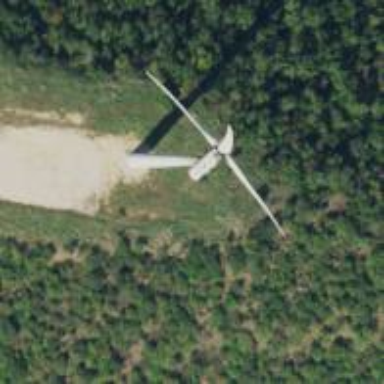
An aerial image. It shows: Wind generator with horizontal axis. The generator is wind turbine.